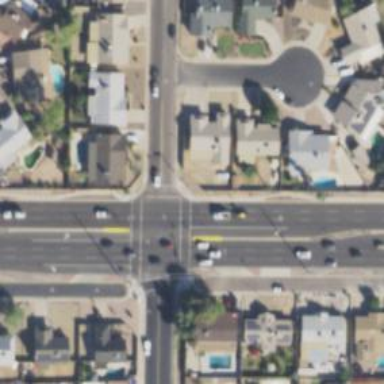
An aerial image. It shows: Solid stop line on the road.